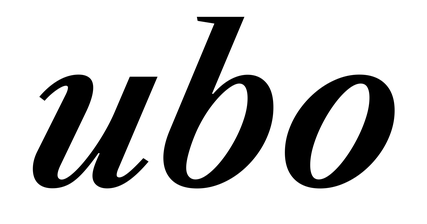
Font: LibreCaslonText-Italic_SemiBold_Italic